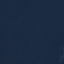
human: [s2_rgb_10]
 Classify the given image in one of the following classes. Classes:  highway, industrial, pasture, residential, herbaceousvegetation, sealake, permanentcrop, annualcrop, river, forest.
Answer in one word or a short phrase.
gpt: SeaLake